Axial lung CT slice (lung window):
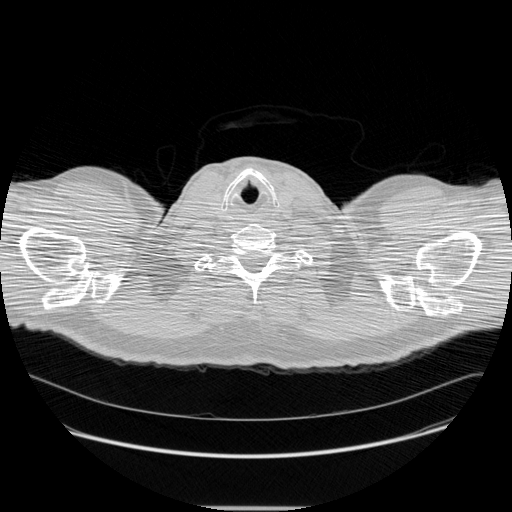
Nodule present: no